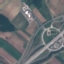
Label: Highway